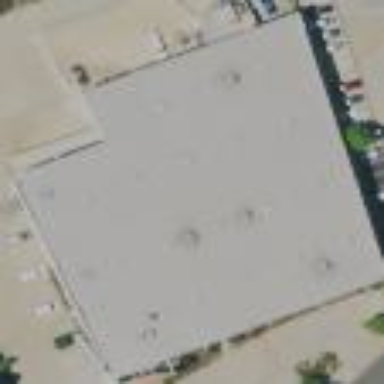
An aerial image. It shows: Warehouse.